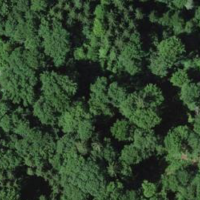
EUNIS habitat code: 44
Species observed at this site:
Allium ursinum